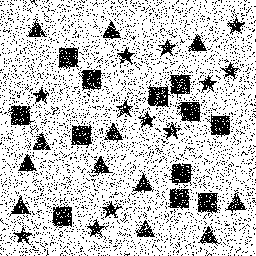
Squares: 12
Triangles: 12
Stars: 12
Total shapes: 36